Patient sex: M
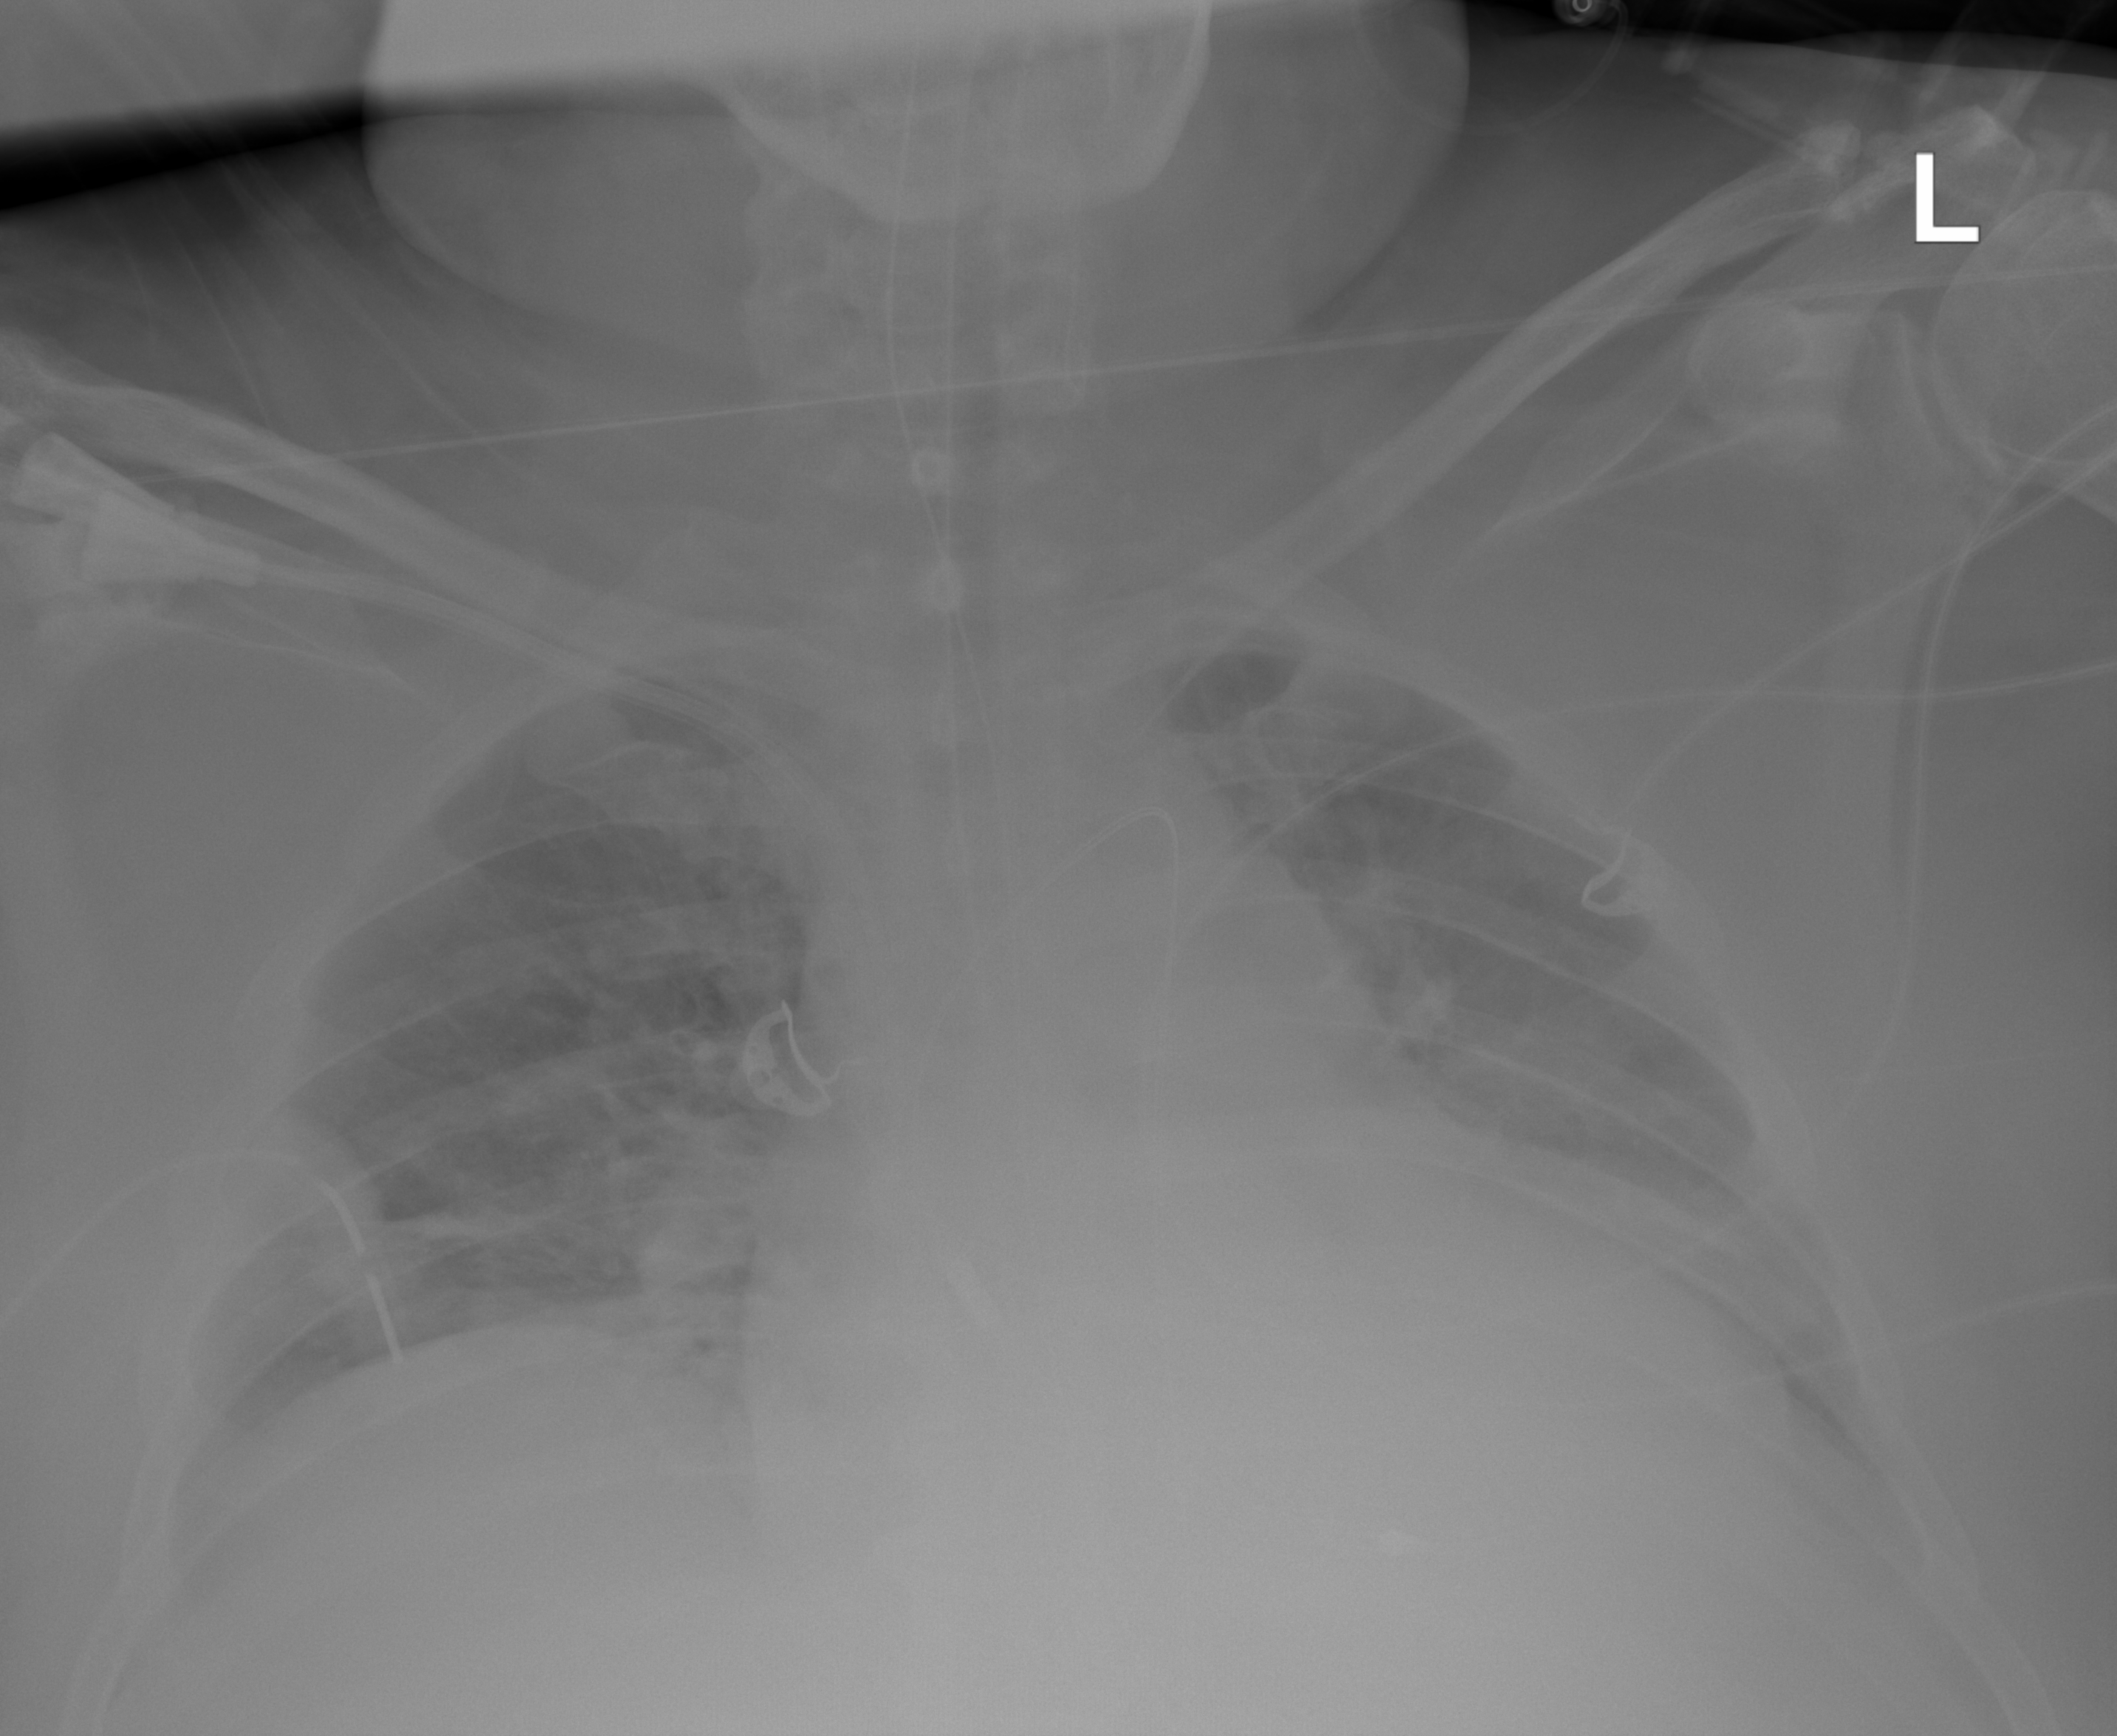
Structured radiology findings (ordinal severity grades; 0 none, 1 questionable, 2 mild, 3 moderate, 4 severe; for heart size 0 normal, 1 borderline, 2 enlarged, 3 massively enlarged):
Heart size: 2
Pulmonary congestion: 2
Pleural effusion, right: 0
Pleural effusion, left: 2
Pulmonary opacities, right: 1
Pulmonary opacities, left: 1
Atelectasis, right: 3
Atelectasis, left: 3